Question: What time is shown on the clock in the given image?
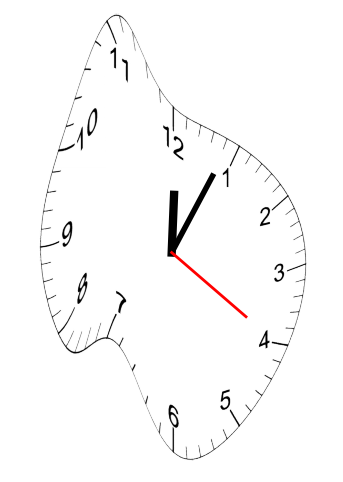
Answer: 12:04:20